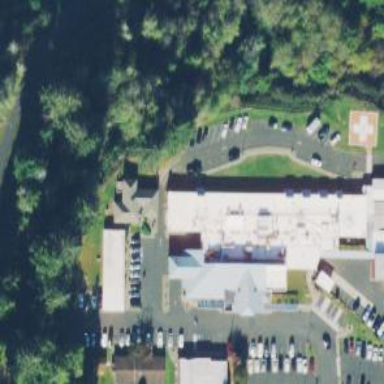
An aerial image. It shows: Hospital building.